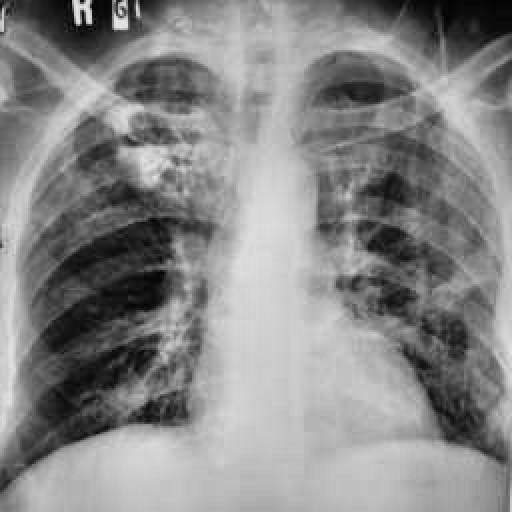
Finding: TUBERCULOSIS